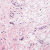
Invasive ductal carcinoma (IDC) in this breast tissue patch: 0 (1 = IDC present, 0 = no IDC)